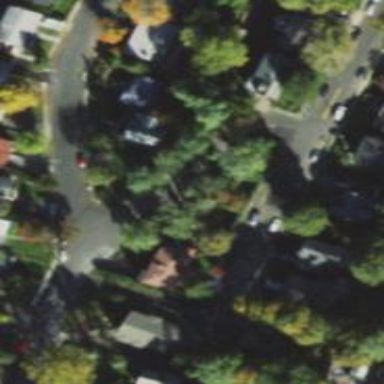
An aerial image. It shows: Residential road.